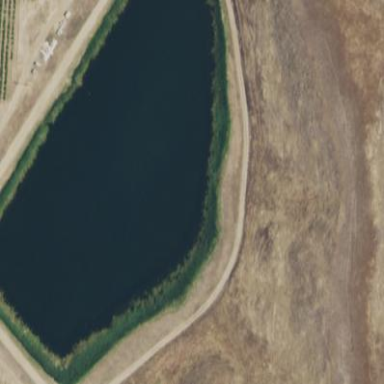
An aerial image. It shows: Pond which serves as water storage reservoir.